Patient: sex M, age 69
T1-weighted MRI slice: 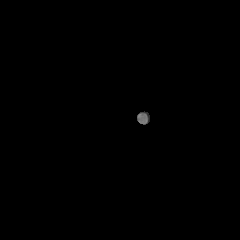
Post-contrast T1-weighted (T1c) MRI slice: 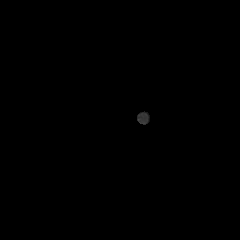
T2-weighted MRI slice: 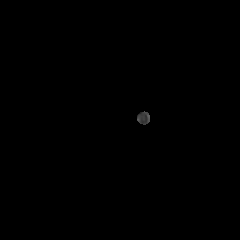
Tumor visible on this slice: no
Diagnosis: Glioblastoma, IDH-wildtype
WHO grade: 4